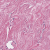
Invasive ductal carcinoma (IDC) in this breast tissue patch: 0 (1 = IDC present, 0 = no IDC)